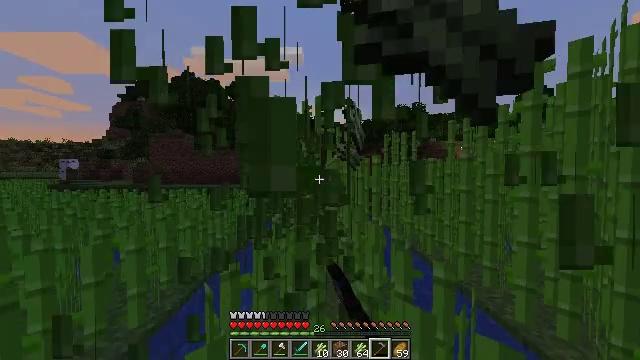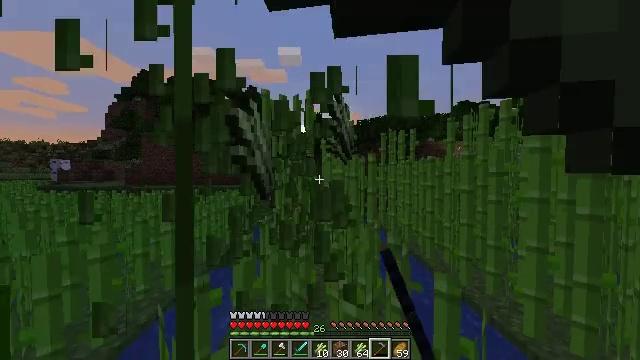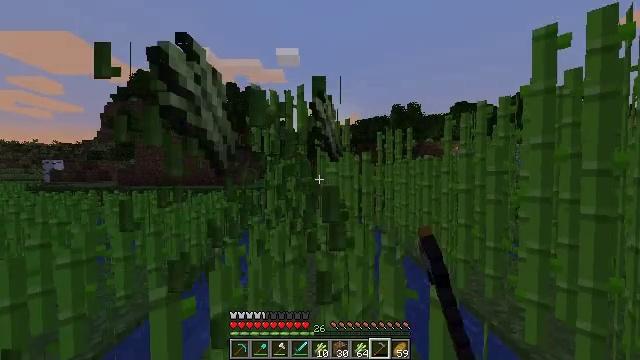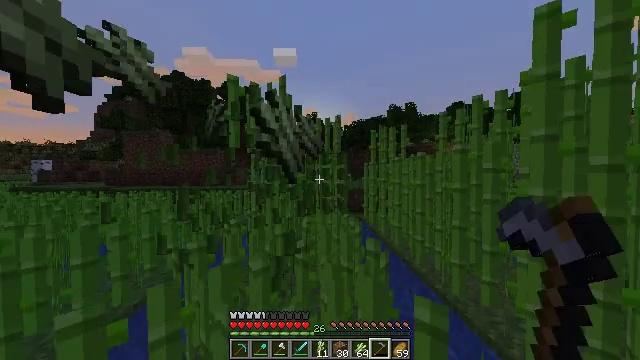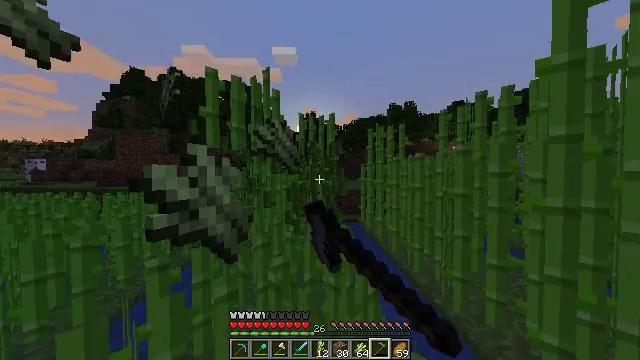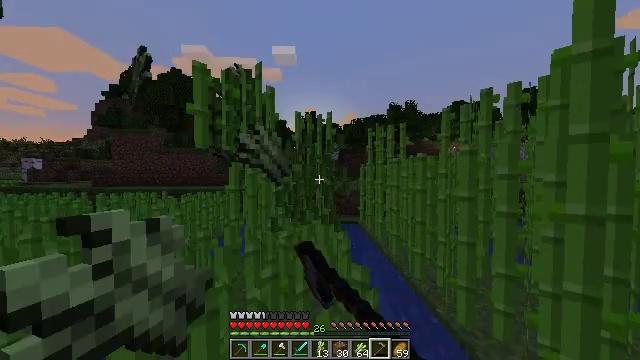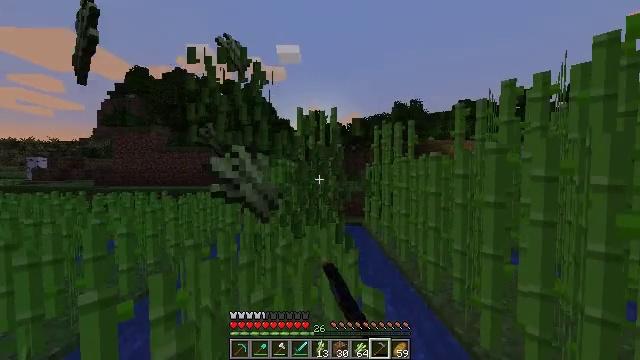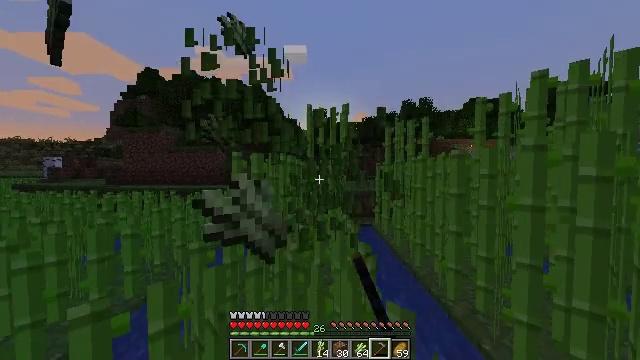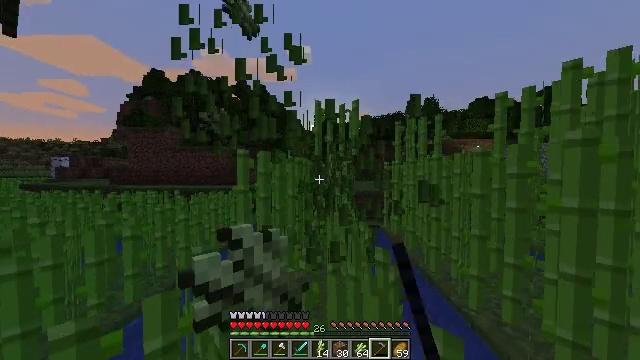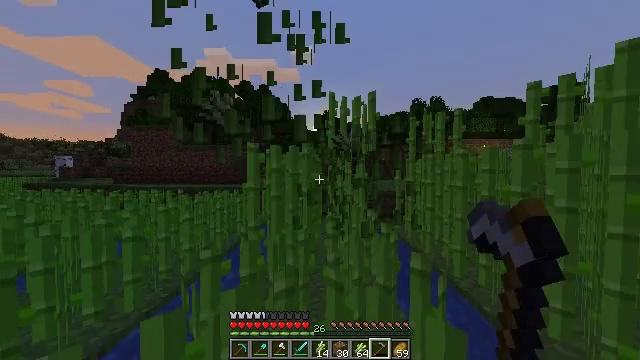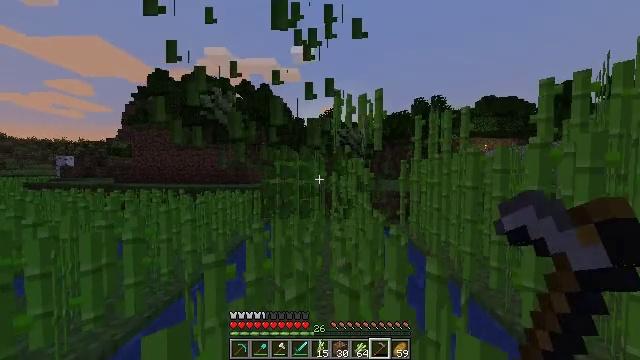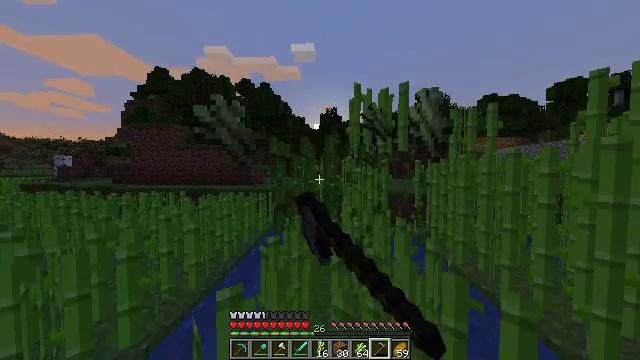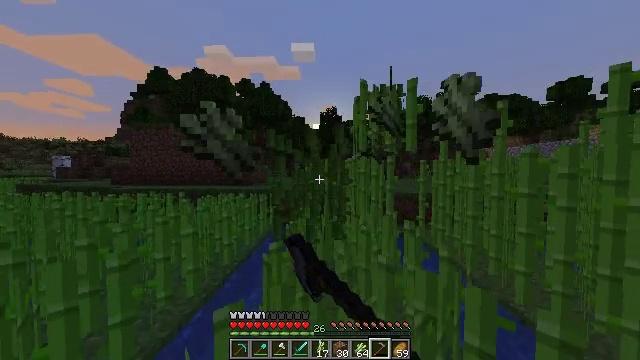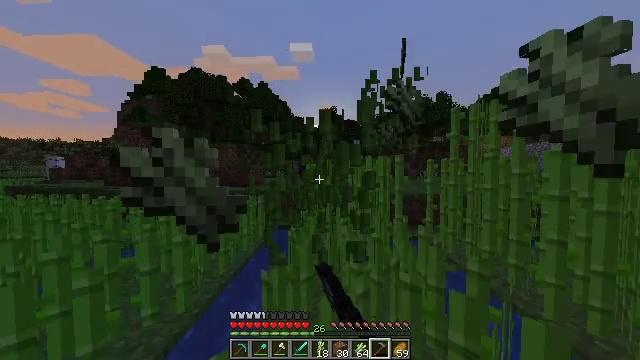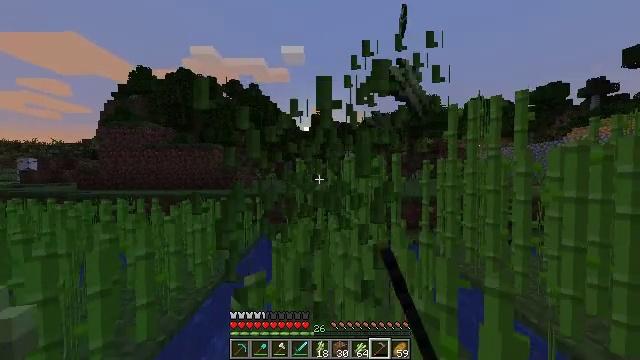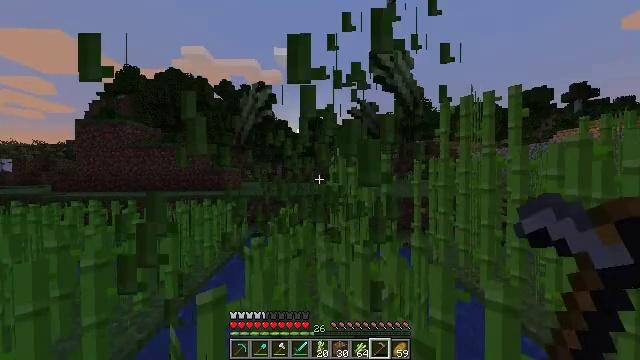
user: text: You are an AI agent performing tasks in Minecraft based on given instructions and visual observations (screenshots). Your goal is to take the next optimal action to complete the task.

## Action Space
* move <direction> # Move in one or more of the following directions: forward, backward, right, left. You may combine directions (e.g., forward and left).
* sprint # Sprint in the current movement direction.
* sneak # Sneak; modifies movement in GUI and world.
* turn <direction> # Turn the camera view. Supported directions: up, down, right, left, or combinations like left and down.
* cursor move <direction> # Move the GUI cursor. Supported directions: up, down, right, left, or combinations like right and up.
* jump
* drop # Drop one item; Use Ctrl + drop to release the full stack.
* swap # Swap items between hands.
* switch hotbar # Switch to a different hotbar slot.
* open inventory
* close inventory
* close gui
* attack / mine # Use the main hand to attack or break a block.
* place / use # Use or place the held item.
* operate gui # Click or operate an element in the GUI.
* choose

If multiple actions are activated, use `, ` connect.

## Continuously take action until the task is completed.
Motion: motion action
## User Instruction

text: Gather sugar cane for crafting.
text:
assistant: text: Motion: move forward and move right, sprint, attack / mine
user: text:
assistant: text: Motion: move forward and move right, sprint, attack / mine
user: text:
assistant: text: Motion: move forward and move right, sprint, attack / mine
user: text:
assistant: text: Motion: move forward, sprint, attack / mine
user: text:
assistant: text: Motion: move forward, sprint, attack / mine
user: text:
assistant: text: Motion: move forward and move left, sprint, attack / mine
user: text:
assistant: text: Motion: move forward and move left, sprint, turn left, attack / mine
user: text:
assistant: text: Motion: move forward and move left, sprint, attack / mine
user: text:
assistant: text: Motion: move forward and move left, sprint, attack / mine
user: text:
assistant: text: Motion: move forward and move left, sprint, attack / mine
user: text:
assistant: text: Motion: move forward, sprint, attack / mine
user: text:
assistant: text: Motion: move forward, sprint, attack / mine
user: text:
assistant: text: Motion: move forward, sprint, attack / mine
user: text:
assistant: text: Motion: move forward and move right, sprint, turn right, attack / mine
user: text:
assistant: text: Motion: move forward and move right, sprint, turn right, attack / mine
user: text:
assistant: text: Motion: move forward and move right, sprint, turn right, attack / mine
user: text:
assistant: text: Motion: move forward, sprint, turn right, attack / mine
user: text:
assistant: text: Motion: move forward and move left, sprint, attack / mine
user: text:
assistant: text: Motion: move forward and move left, sprint, attack / mine
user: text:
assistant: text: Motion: move forward and move left, sprint, attack / mine
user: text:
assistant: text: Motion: move forward and move left, sprint, turn left, attack / mine
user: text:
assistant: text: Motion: move forward and move left, sprint, turn left, attack / mine
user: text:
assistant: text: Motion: move forward, sprint, attack / mine
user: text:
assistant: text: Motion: move forward, sprint, attack / mine
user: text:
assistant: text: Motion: move forward, sprint, attack / mine
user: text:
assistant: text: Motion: move forward and move right, sprint, turn right, attack / mine
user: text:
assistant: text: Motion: move forward and move right, sprint, turn right, attack / mine
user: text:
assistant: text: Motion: move forward and move right, sprint, turn right, attack / mine
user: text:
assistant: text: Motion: move forward and move right, sprint, attack / mine
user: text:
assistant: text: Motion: move forward, sprint